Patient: sex F, age 58
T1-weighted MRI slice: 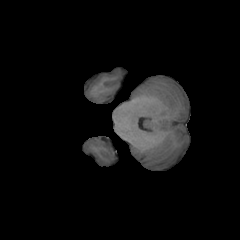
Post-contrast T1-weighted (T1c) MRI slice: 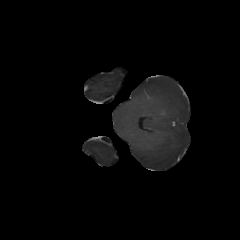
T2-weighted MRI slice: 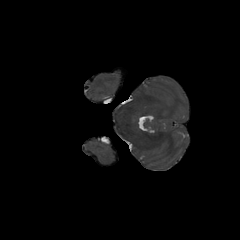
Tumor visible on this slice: no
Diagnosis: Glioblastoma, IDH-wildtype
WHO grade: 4